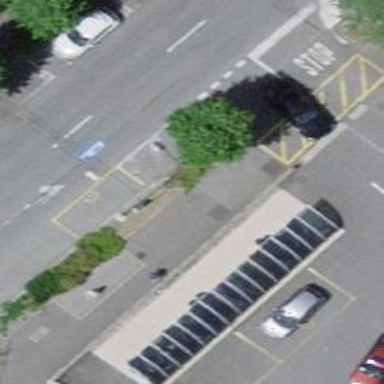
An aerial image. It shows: Charging station conveniently located near tree.